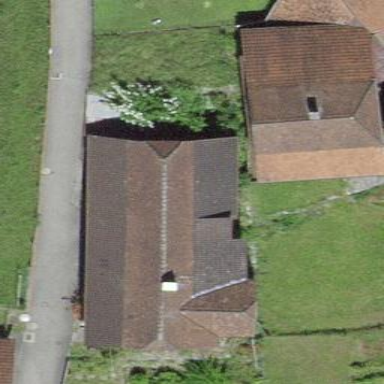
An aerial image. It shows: Farm building.